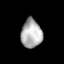
Tissue: lung
Cell type: T cells
Senescence score: 0.1967
Nuclear area (px): 586
Mean DAPI intensity: 174.666